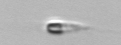
Label: flagellate_morphotype3